Breast ultrasound image
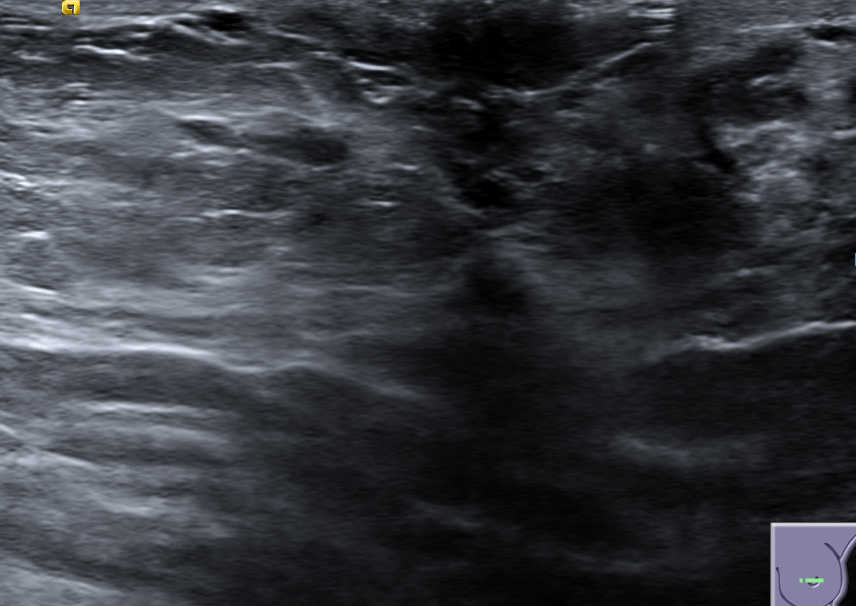
Diagnosis: normal